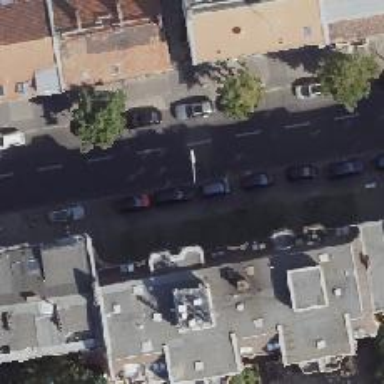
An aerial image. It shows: There is parking obstacle present in the area.